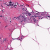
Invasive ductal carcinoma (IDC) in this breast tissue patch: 0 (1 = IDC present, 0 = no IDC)